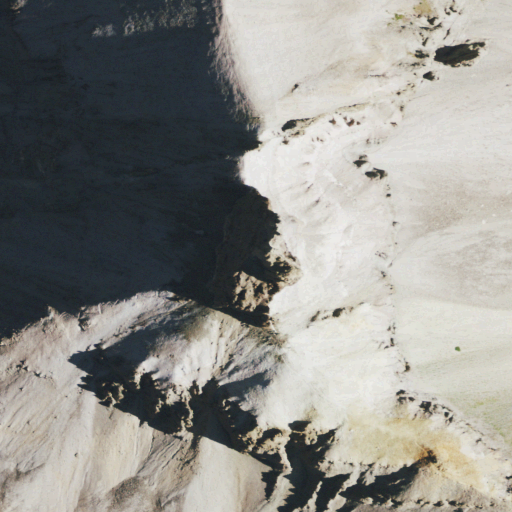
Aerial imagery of mountain in Colorado named Lizard Head containing only barren land